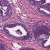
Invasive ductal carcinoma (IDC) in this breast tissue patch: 0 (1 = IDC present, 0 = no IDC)